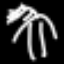
Label: palm tree